The image shows the envelope spectrum of a rolling-element bearing's vibration signal, with the characteristic fault frequencies (BPFO outer race, BPFI inner race, BSF ball, FTF cage) marked as reference lines. Based on the visible evidence, which condition applies: normal, inner_race, outer_race, ball?
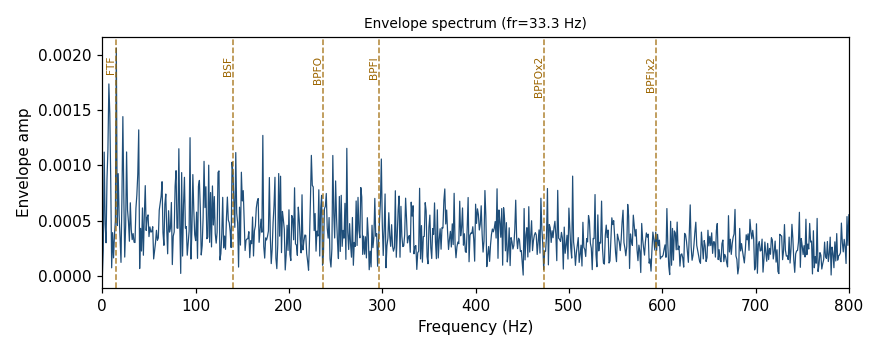
Answer: normal